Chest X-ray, PA view. Patient: 50 years old, sex M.
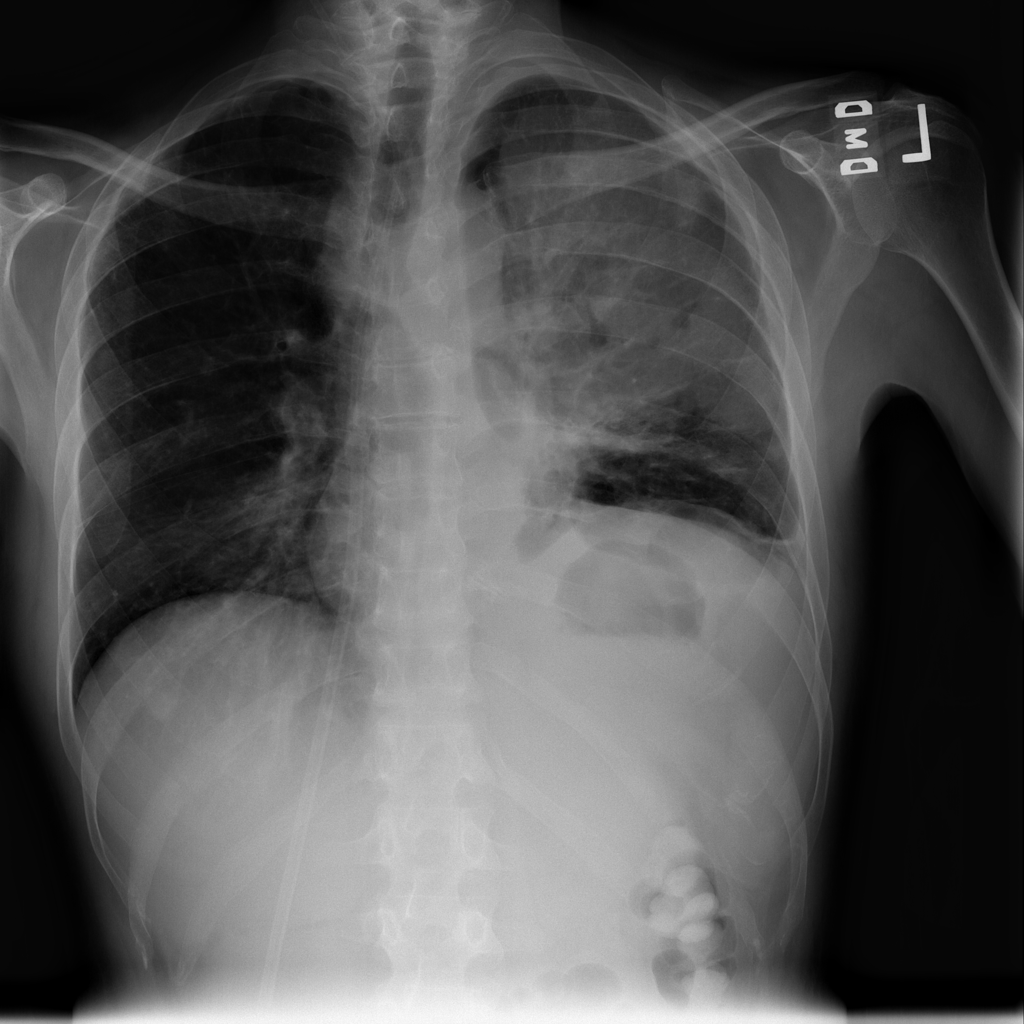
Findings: Consolidation, Infiltration